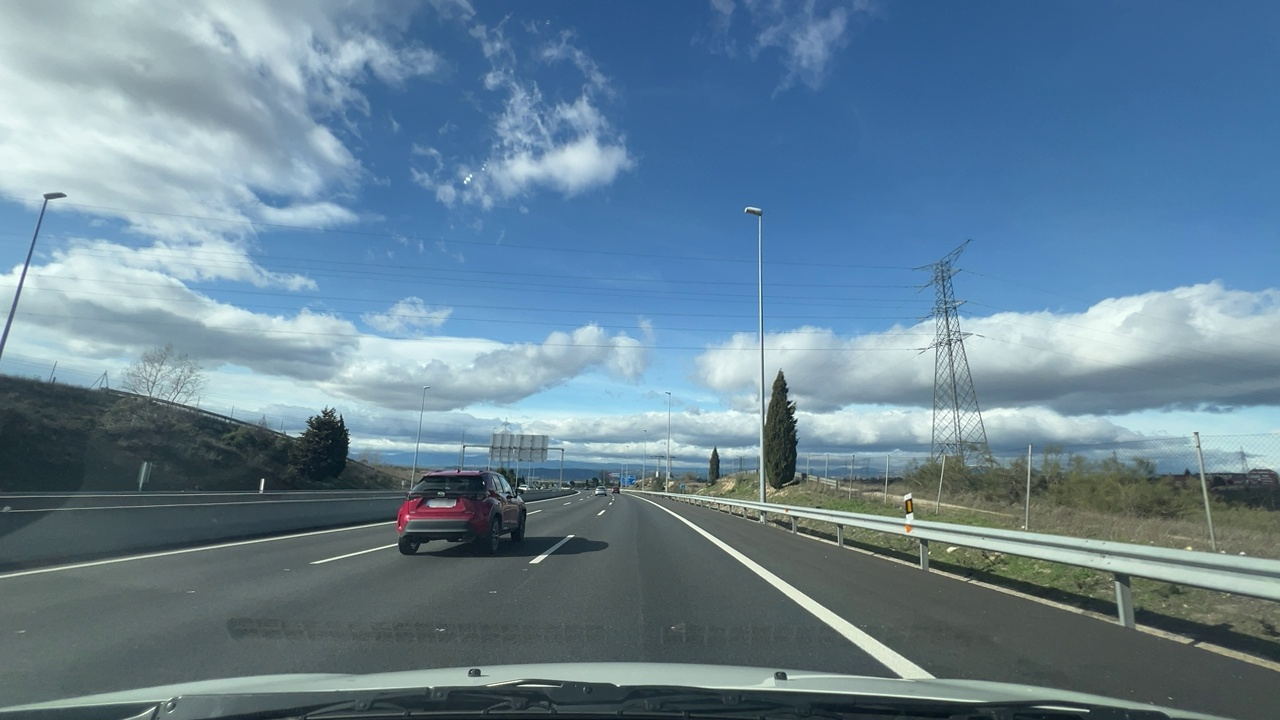
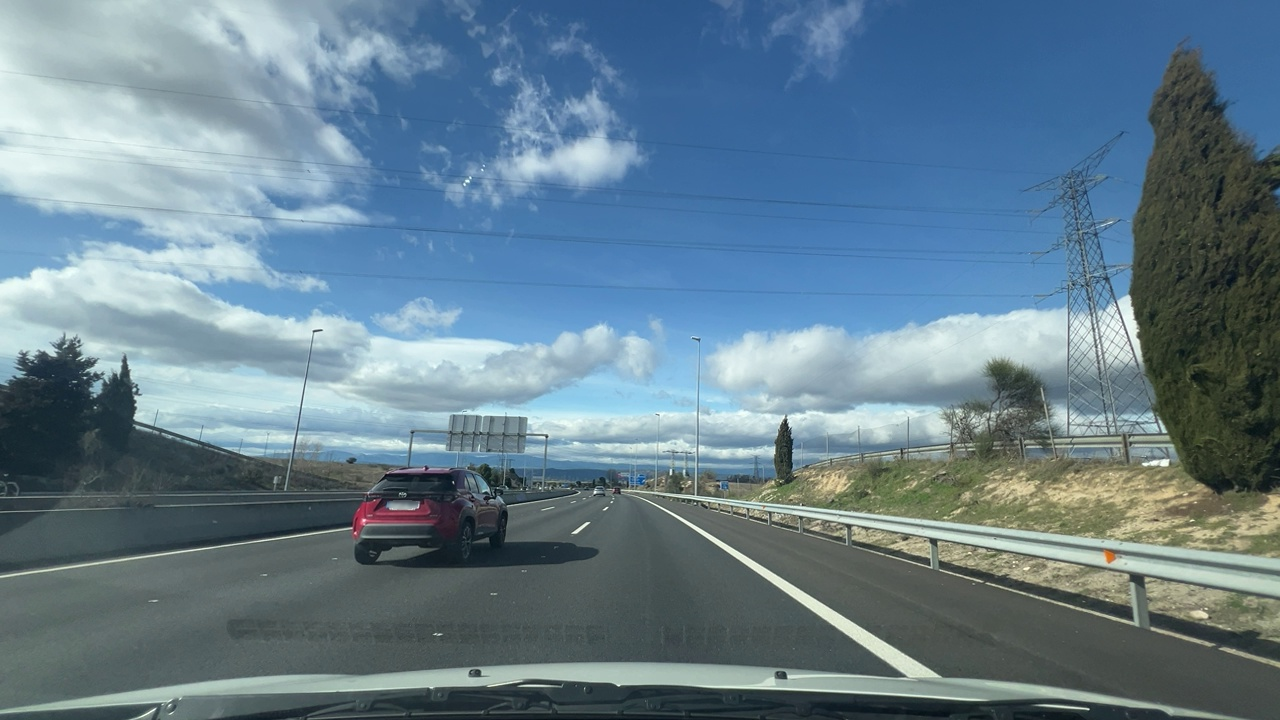
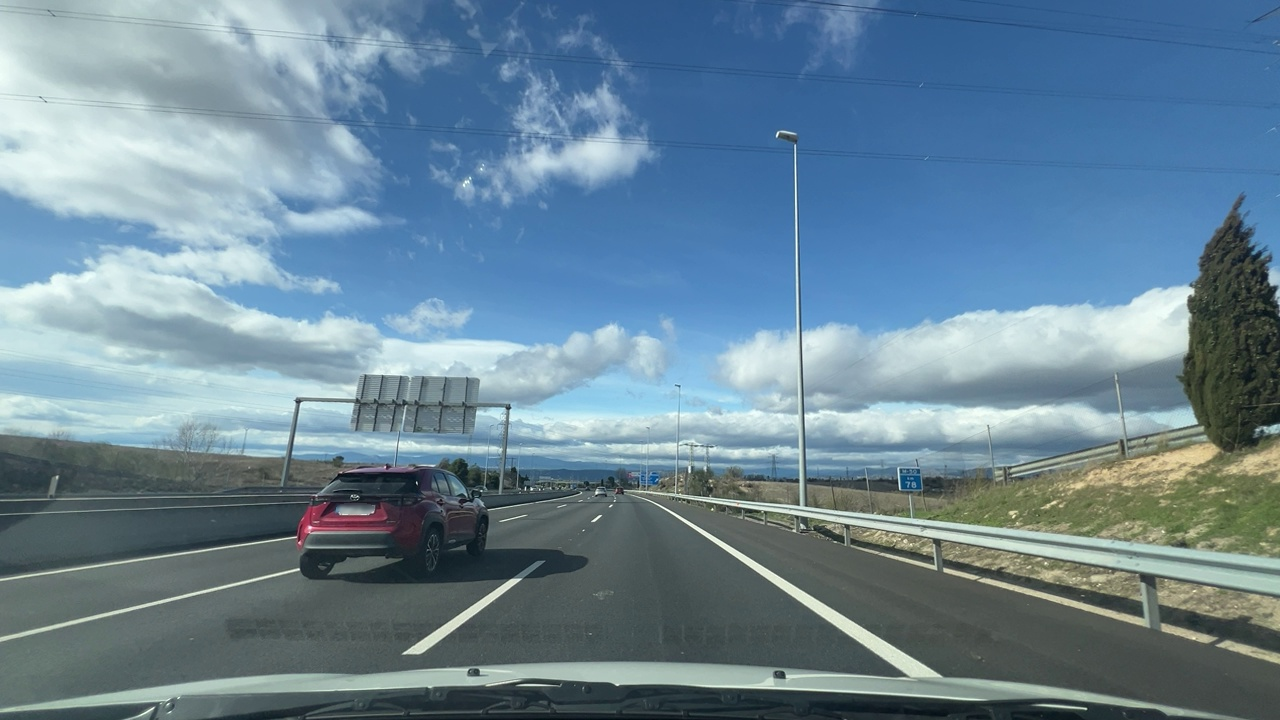
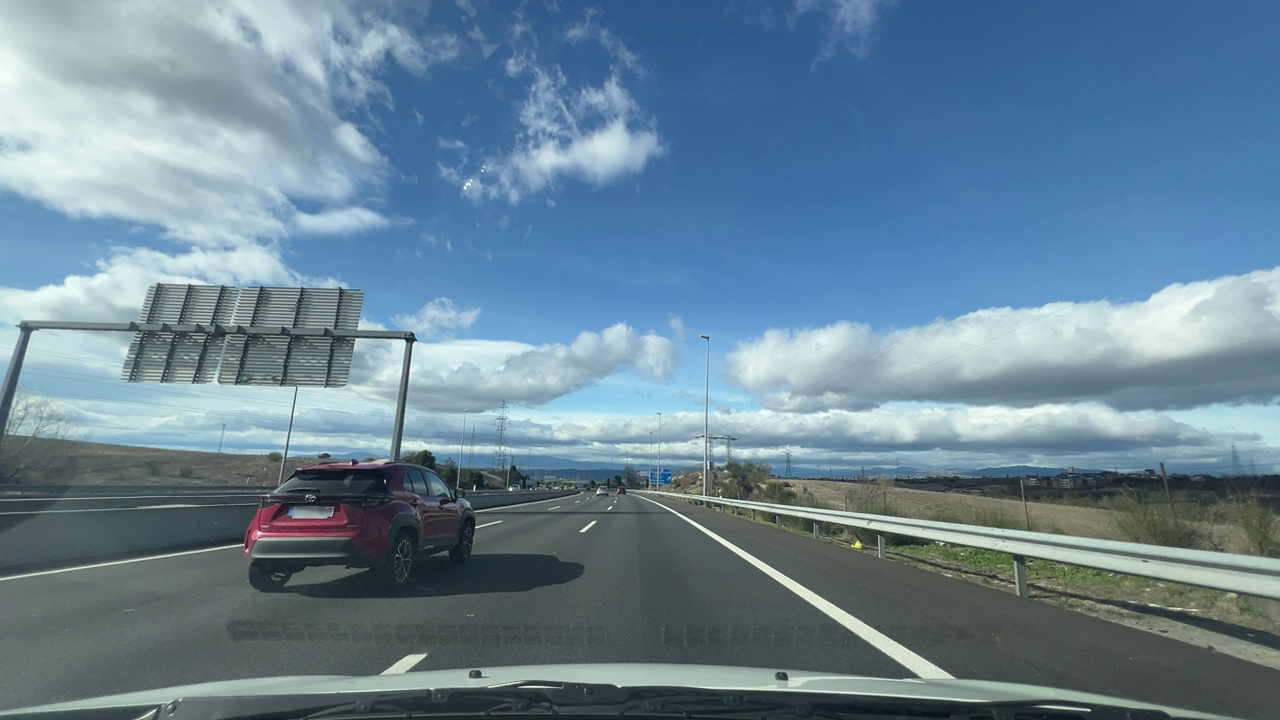
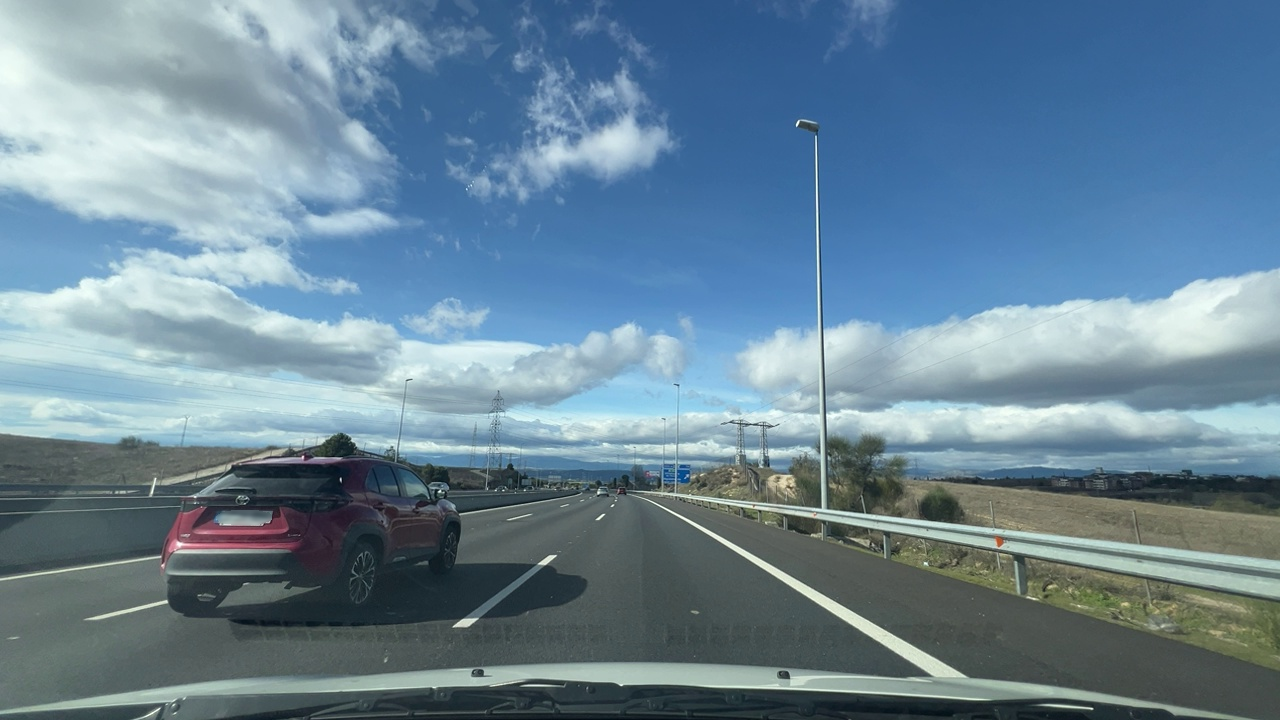
Situation: empty
Question: Is the distance between the ego vehicle and the vehicle ahead decreasing?
Answer: No
Reasoning: The distance between the leading vehicle has decreased a little bit over time

Situation: empty
Question: Is either the ego vehicle or the leading vehicle stationary?
Answer: No
Reasoning: Both of the vehicles are not stationary, they are in a highway

Situation: empty
Question: Is the ego vehicle decelerating due to dense traffic or congestion ahead?
Answer: No
Reasoning: The traffic in the highway is not dense, as there is only a few cars

Situation: empty
Question: Is a vehicle from an adjacent lane moving into the ego lane?
Answer: No
Reasoning: No vehicles from an adjacent lane are moving into the ego lane